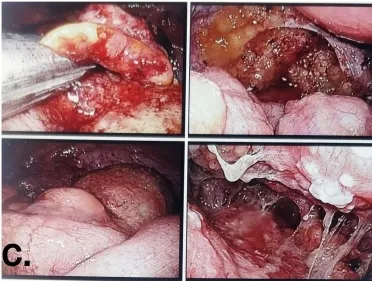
Initial (Pre- IP therapy) radiological, laparoscopic and pathological picture. . C. Composite intra-operative picture showing omental mass and mucinous deposits all over abdomen.
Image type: endoscopy (gi_endoscopy)